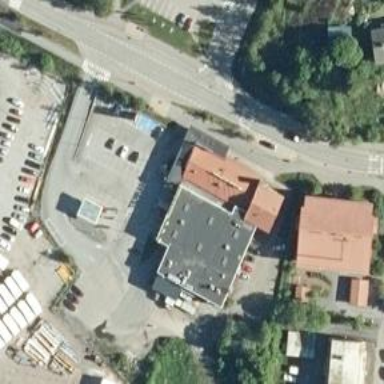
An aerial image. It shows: Retail building.